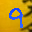
Label: 9